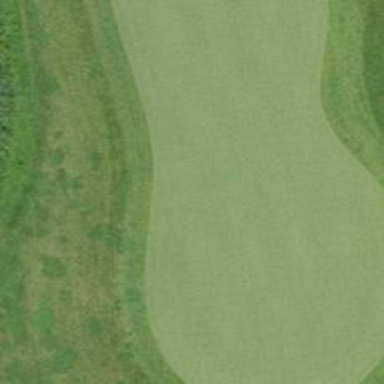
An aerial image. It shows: Golf green pitch on grass land. It is designated for the sport of golf.